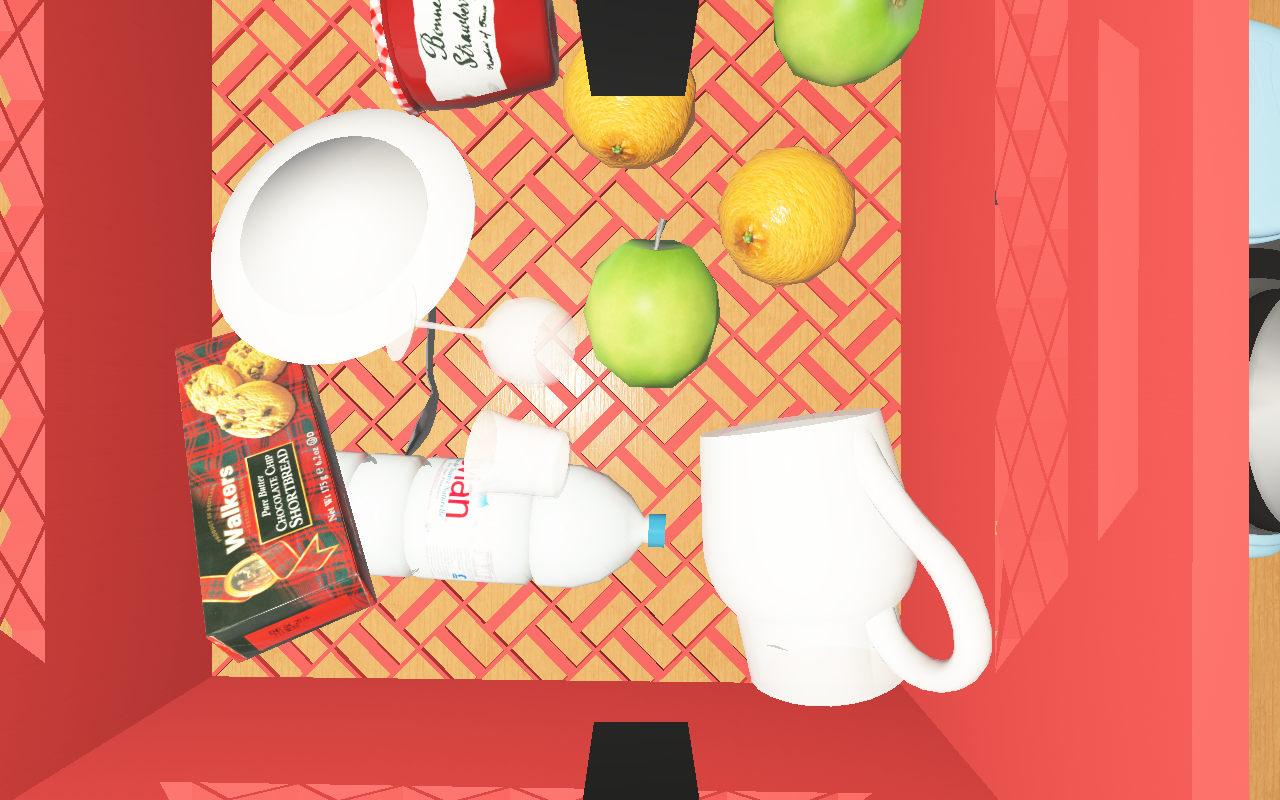
Objects in the scene:
carafe
water bottle
apple
apple
orange
orange
spoon
glass
wineglass
cereal box
biscuit box